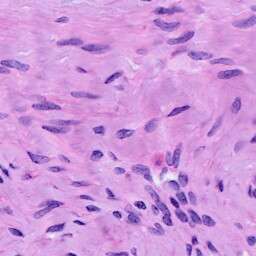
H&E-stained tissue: Cervix